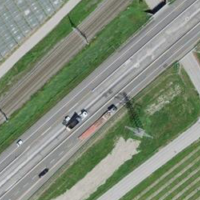
EUNIS habitat code: 57
Species observed at this site:
Milvus migrans